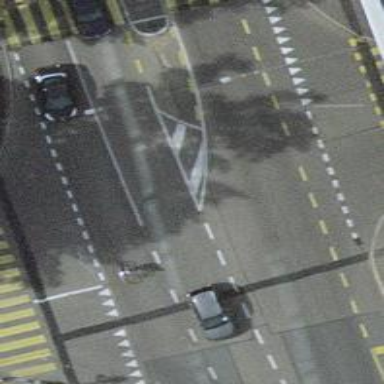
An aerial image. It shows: Secondary road with asphalt surface and separate sidewalk. There are trolley wires present.